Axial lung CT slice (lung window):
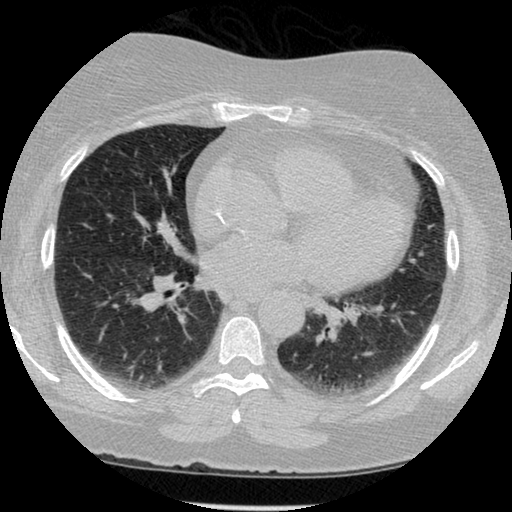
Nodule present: no